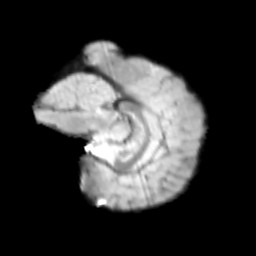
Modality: T2w
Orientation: sagittal
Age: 9
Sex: male
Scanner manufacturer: siemens
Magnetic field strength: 3 T
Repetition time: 3.8 s
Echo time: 0.07 s